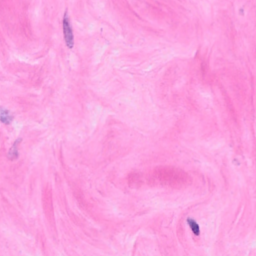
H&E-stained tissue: Breast